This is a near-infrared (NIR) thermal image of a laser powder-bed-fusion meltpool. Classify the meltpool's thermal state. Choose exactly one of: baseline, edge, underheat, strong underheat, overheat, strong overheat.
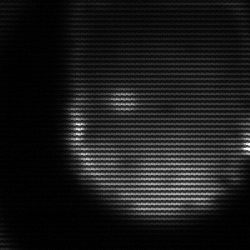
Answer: edge